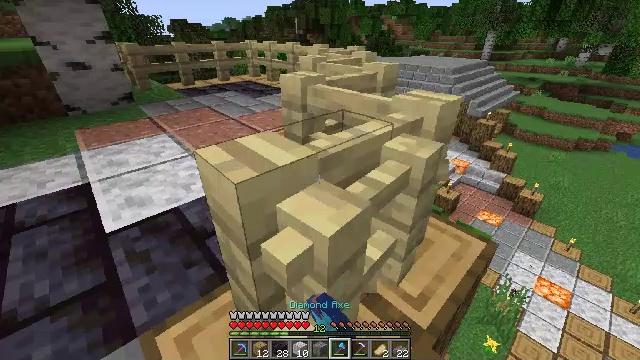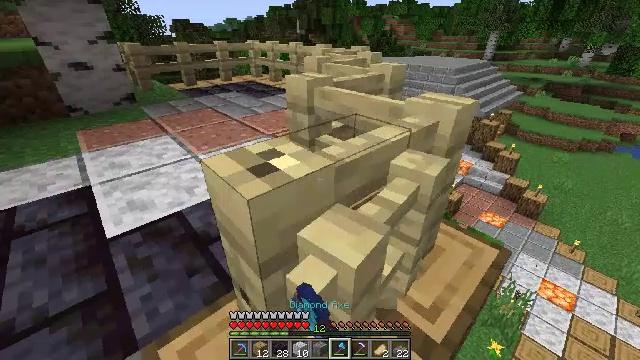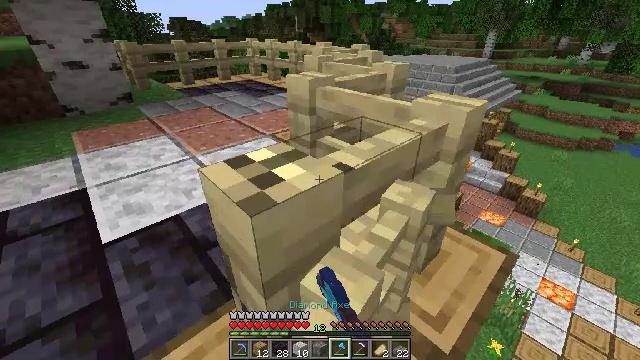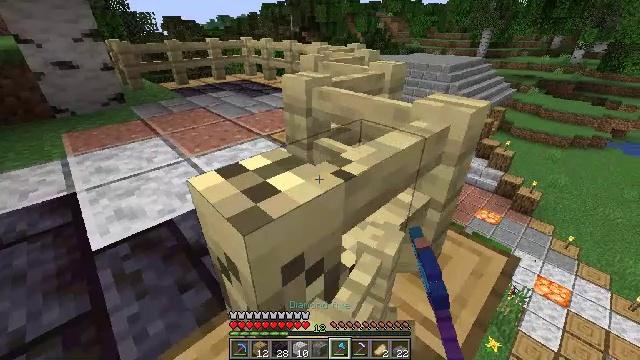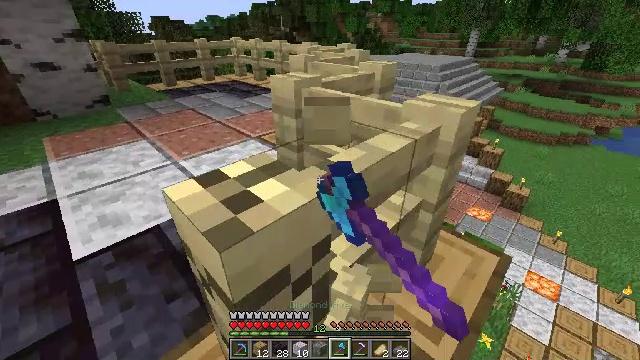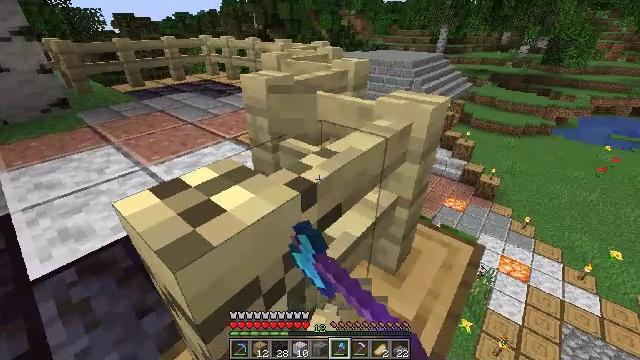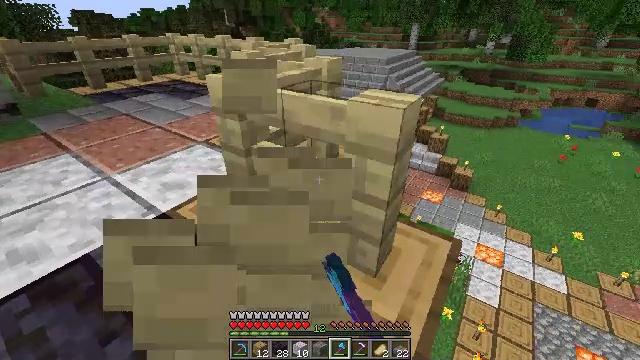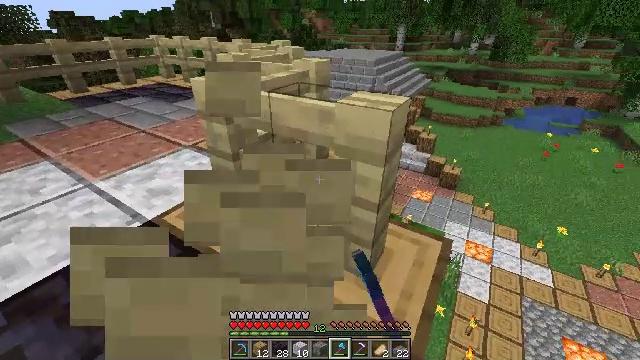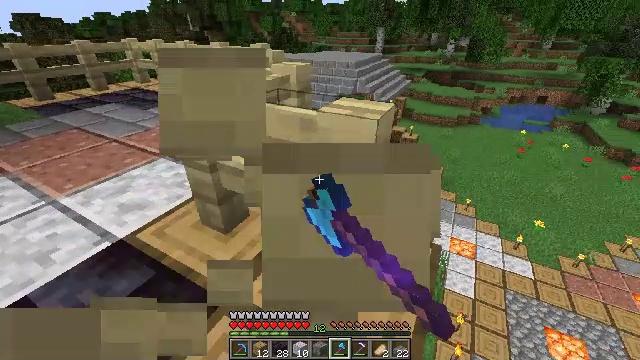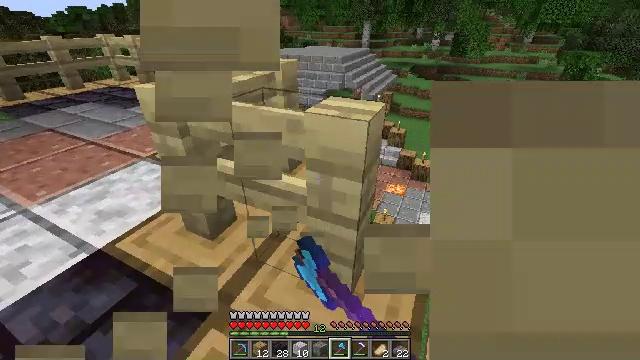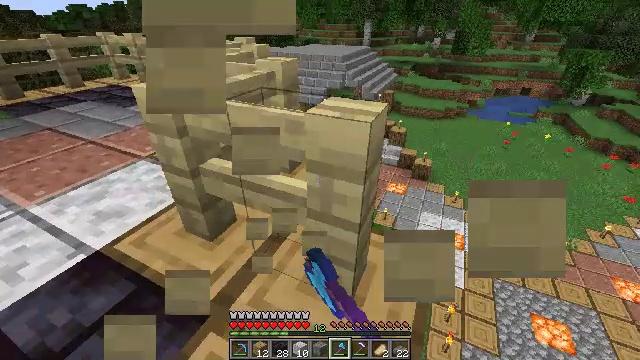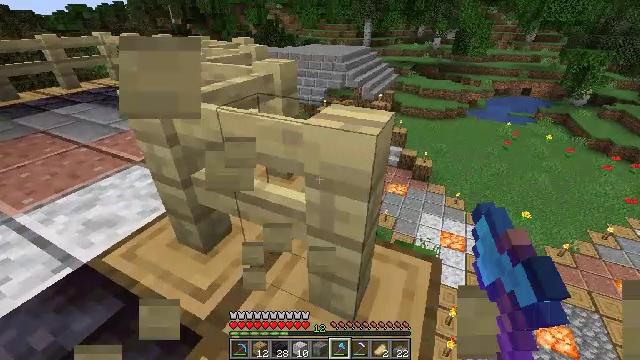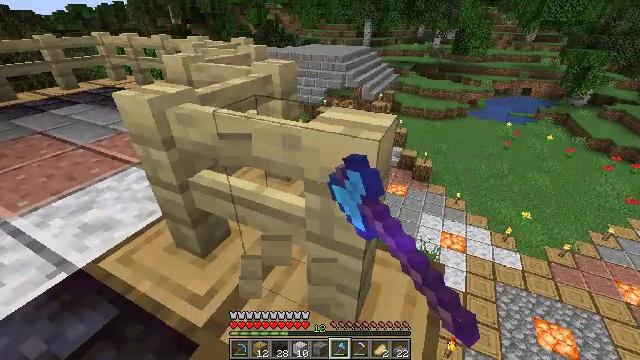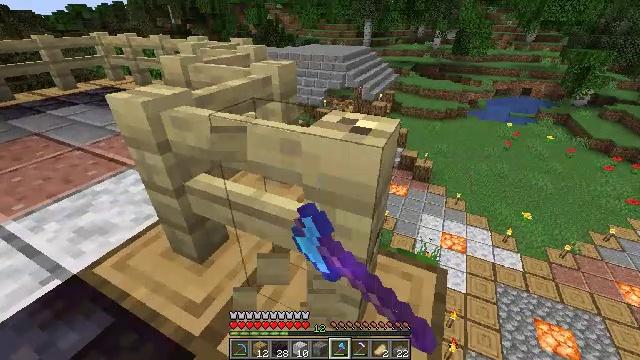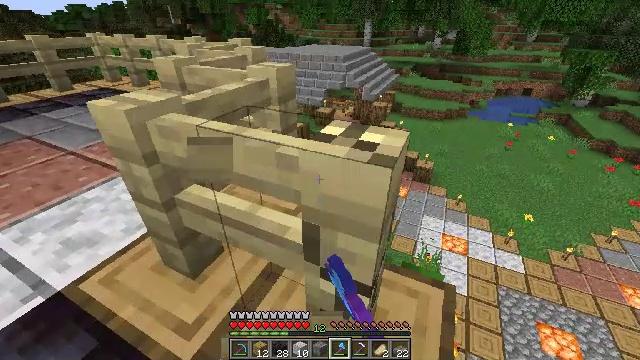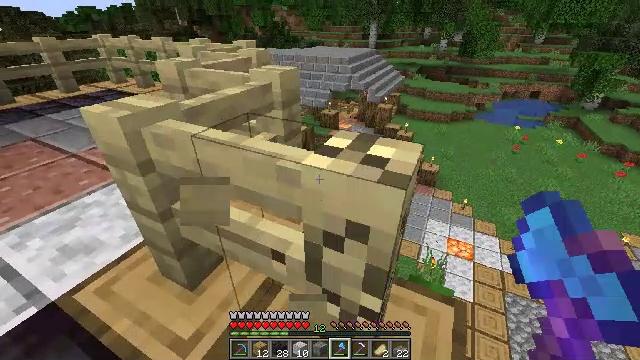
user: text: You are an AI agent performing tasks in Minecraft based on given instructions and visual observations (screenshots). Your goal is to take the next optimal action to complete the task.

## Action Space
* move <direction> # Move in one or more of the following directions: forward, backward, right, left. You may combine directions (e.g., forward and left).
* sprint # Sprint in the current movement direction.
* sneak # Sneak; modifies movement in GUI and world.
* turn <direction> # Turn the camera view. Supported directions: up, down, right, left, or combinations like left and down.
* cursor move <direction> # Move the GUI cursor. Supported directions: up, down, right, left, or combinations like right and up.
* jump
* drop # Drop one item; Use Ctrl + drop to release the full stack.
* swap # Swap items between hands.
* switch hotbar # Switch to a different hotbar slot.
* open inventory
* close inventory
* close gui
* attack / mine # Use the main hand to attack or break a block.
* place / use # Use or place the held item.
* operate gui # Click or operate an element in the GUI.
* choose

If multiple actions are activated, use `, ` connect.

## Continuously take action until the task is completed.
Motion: motion action
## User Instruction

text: Gather the birch fence from a structure.
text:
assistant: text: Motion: move forward, sneak, attack / mine
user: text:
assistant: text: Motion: move forward, sneak, attack / mine
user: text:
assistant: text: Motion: move forward, sneak, attack / mine
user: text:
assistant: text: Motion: move forward, sneak, turn right, attack / mine
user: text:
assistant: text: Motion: move forward, sneak, turn right, attack / mine
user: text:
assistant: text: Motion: move forward, sneak, turn right, attack / mine
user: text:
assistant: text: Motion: move forward, sneak, turn right, attack / mine
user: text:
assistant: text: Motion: move forward, sneak, turn right, attack / mine
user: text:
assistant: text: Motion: move forward, sneak, turn right, attack / mine
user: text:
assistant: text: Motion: move forward, sneak, attack / mine
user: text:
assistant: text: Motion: move forward, sneak, attack / mine
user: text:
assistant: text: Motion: move forward, sneak, attack / mine
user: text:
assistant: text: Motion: move forward, sneak, attack / mine
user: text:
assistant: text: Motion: move forward, sneak, attack / mine
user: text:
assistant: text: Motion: move forward, sneak, turn left, attack / mine
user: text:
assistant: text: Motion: sneak, attack / mine
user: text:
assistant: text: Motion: sneak, attack / mine
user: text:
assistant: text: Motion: sneak, attack / mine
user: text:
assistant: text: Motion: sneak, attack / mine
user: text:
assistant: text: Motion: move forward and move left, sneak, attack / mine
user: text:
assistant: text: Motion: move forward and move left, sneak, turn left, attack / mine
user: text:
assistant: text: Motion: move forward and move left, sneak, turn left and down, attack / mine
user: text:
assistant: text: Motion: move forward and move left, sneak, turn left and down, attack / mine
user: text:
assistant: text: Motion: move forward and move left, sneak, turn left and down, attack / mine
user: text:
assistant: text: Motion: move forward, sneak, turn left, attack / mine
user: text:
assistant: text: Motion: move forward, sneak, turn left, attack / mine
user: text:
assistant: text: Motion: move forward, sneak, attack / mine
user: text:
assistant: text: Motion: sneak, attack / mine
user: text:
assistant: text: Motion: sneak, attack / mine
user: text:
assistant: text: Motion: sneak, attack / mine